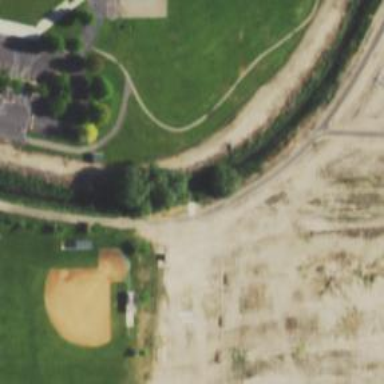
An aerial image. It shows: Disc golf basket.